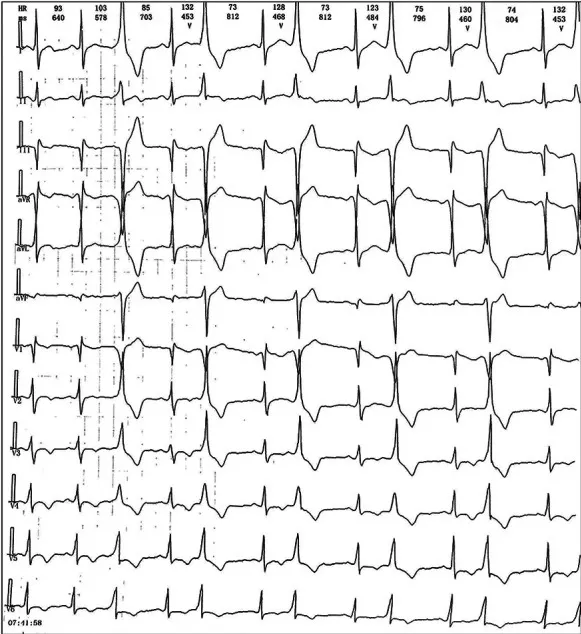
Ambulatory ECG after liraglutide injection on April 13.
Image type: electrography (ekg)